Question: In following list, when I click any item which has width equal to 2 lines (), item gets highlighted appropriately.
Problem comes when I click any item which has width equal to 1 line (), then along with the clicked item half of the above and below item is also getting highlighted.
Highlighting is always using width=2 lines.
What can be done to remove this?
I tried using 'clearFocus()' and 'clearAnimation()' inside 'onListItemClick()' , but no luck.

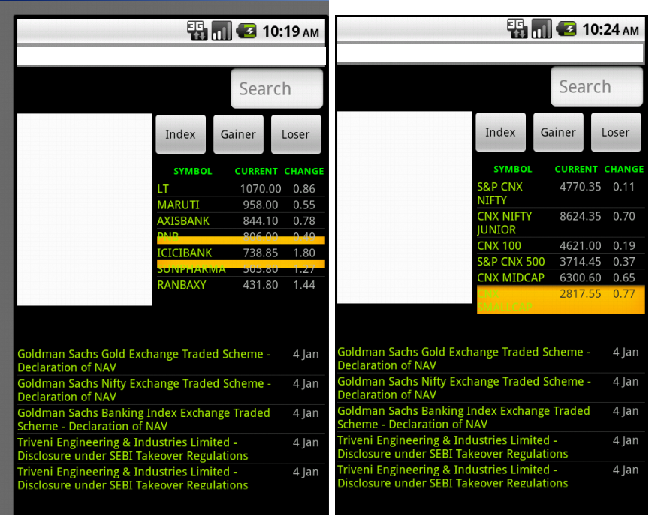
Answer: Since you have two lines, focusing both the lines when you have some content makes sense. Hence make the line which you are not using invisible or gone. You can also create separate custom adapter for your listview with single line.